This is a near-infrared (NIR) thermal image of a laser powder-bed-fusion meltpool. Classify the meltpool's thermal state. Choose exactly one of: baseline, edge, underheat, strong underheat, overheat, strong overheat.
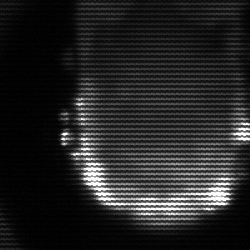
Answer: baseline